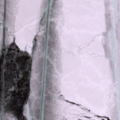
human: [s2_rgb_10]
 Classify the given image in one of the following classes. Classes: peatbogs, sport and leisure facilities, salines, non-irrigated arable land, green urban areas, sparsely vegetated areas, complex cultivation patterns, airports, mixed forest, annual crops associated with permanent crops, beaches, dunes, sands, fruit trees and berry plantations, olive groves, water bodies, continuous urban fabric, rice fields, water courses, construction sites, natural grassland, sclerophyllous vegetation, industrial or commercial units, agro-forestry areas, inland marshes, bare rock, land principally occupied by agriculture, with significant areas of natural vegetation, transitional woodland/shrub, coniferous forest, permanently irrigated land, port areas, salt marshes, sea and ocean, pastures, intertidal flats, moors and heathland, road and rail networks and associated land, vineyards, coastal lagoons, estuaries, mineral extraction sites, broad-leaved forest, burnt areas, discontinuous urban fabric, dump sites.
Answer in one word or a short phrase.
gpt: sea and ocean